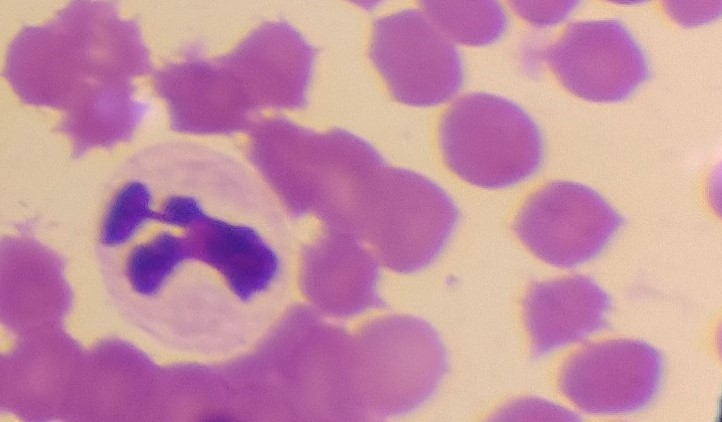
White blood cell type: Neutrophil